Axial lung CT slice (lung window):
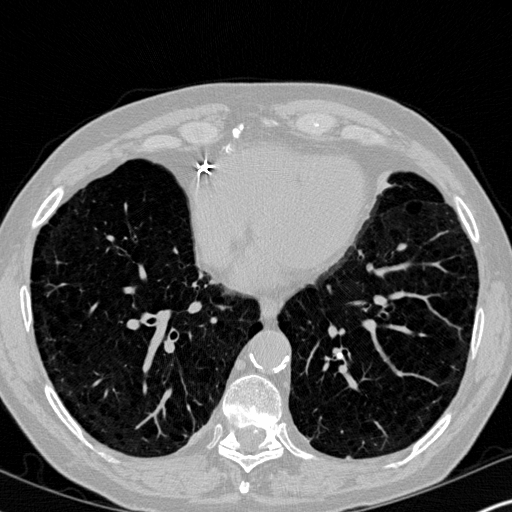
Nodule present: yes
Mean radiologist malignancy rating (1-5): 2